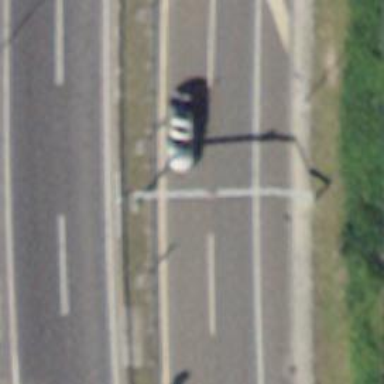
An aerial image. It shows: Gantry with traffic sign on it.